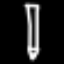
Label: pencil